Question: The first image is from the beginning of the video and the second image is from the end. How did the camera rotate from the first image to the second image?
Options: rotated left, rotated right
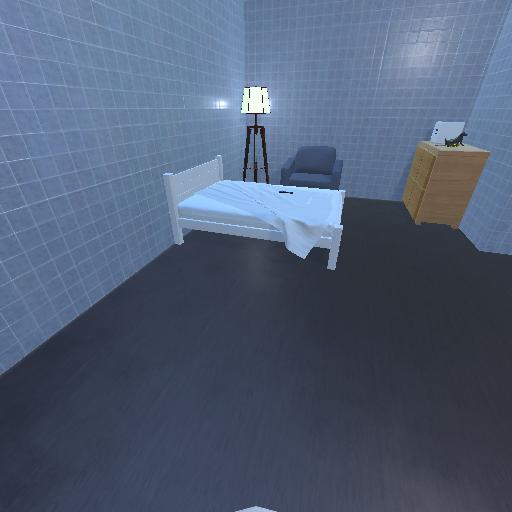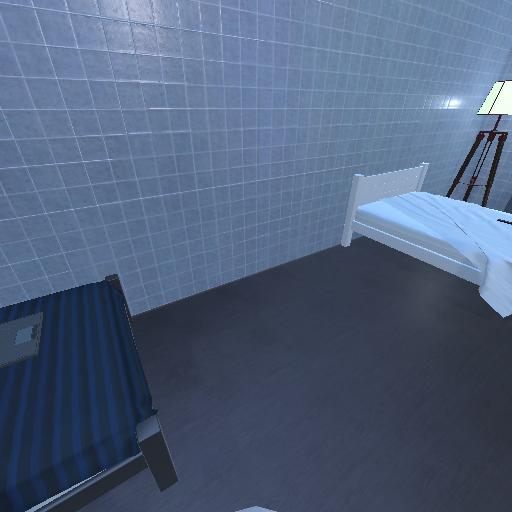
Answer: rotated left